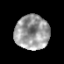
Tissue: prostate
Cell type: T cells
Senescence score: 0.2579
Nuclear area (px): 1145
Mean DAPI intensity: 157.297